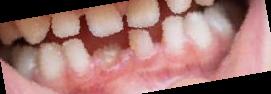
Condition: hypodontia